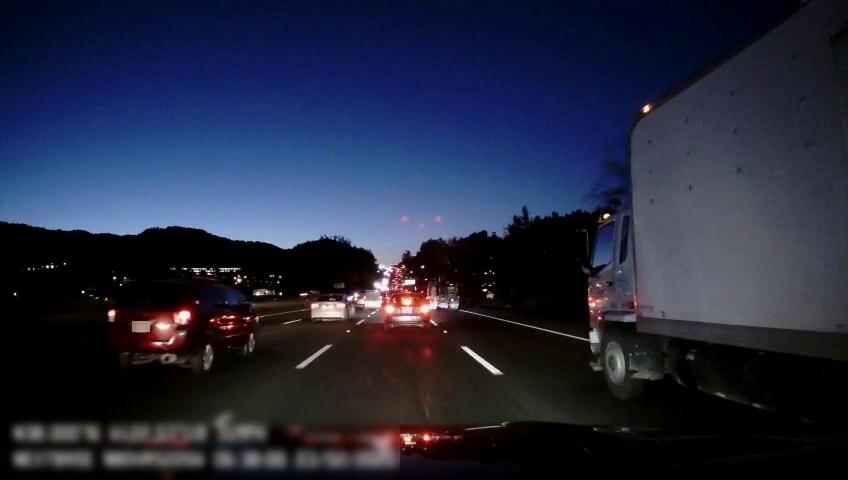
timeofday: Night
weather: Other
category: Drivable Space
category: Vehicles | Car
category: Vehicles | Other LV
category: Vehicles | Car
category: Vehicles | Car
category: Vehicles | Truck
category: Vehicles | SUV
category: Lanes | Alternate Lane
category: Lanes | Current Lane
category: Lanes | Current Lane
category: Lanes | Alternate Lane
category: Lanes | Alternate Lane